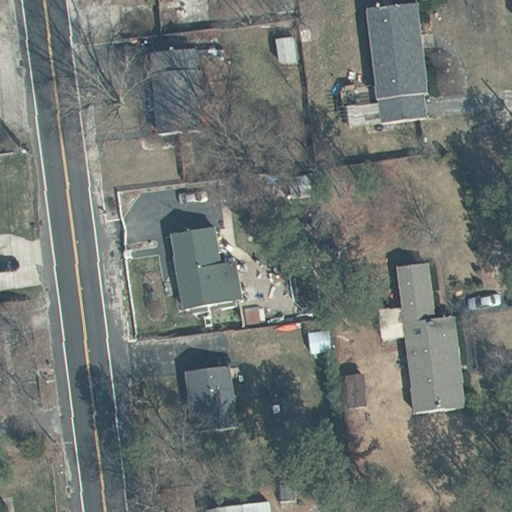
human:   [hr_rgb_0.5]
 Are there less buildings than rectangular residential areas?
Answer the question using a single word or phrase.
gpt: no

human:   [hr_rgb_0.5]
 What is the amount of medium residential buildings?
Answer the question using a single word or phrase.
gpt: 5

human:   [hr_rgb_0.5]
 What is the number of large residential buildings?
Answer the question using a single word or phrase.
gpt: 0

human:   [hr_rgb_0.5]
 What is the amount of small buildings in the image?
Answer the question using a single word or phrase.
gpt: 1

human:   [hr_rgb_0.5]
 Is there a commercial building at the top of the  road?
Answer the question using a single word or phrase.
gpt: no

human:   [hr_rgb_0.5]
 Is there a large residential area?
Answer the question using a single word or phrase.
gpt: yes

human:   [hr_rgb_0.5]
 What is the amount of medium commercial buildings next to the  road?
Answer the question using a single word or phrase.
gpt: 0

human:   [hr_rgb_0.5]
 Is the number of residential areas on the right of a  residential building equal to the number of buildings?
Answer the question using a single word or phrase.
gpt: no

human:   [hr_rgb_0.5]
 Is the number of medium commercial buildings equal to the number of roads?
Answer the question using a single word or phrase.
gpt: no

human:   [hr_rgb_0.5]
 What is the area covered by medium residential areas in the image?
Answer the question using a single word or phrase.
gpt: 0m2

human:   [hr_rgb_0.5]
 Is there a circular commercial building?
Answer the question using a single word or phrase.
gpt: no

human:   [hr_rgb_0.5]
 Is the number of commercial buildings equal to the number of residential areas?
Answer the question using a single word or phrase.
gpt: no

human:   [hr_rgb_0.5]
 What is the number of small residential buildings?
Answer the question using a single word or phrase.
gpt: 1

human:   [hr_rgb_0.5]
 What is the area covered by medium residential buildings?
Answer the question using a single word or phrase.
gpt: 1027m2

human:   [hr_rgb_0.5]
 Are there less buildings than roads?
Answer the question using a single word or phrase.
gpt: no

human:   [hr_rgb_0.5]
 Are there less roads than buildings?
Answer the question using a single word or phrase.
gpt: yes

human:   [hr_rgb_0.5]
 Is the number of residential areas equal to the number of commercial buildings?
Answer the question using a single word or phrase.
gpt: no

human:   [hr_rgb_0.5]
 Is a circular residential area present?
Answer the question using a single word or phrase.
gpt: no

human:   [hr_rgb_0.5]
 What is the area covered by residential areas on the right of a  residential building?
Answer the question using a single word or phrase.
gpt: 10656m2

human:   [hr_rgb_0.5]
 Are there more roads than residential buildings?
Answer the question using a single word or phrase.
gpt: no

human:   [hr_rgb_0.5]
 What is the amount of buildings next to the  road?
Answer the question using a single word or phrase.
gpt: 6

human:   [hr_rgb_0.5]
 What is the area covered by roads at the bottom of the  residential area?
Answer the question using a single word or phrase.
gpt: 0m2

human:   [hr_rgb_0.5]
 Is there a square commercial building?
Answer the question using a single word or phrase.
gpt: no

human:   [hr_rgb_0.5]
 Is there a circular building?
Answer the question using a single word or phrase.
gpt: no

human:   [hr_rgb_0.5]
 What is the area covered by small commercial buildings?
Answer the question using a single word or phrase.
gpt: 0m2

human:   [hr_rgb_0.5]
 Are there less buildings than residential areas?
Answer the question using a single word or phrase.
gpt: no

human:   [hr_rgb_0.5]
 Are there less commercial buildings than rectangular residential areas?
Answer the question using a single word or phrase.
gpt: yes

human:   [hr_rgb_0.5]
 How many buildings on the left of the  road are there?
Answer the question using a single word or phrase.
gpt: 1

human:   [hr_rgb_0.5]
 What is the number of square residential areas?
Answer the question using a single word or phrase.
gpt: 0

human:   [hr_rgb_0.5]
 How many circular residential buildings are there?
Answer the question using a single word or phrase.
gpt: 0

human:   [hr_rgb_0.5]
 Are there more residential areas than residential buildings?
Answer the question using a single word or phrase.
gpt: no

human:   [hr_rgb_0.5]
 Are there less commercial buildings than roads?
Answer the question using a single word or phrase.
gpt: yes

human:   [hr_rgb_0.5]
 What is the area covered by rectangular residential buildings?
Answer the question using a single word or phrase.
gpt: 802m2

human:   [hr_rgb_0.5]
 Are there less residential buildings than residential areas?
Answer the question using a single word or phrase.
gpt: no

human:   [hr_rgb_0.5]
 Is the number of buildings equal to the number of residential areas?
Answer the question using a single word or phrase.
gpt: no

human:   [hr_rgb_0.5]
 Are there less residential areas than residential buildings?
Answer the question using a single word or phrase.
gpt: yes